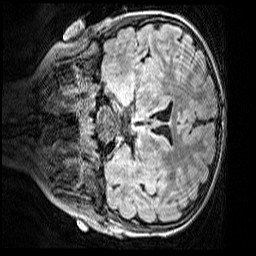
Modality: FLAIR
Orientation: coronal
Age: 9
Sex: male
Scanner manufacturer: siemens
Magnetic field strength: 3 T
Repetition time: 5 s
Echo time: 0.388 s